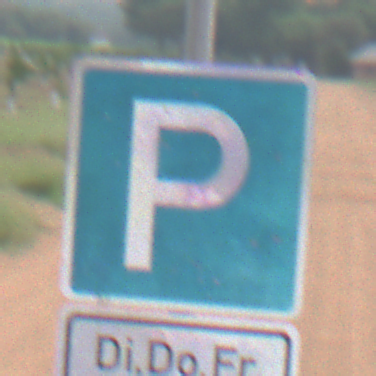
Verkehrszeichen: Parken
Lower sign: ZeitangabenMitBeschraenkungAufWochentage3
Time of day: SunriseSunset
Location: Outdoor (Nature)
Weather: PartlyCloudy
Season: NotSpecified
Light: Natural